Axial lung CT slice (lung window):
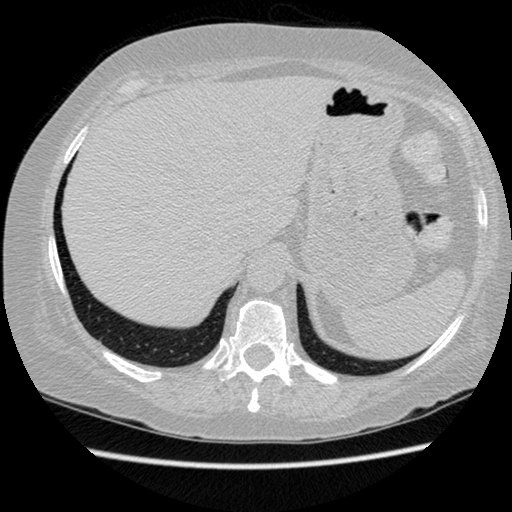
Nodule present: no